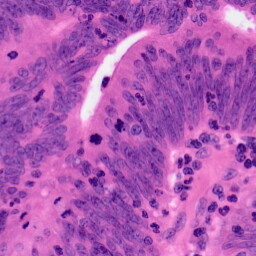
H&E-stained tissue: Colon